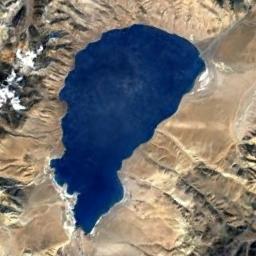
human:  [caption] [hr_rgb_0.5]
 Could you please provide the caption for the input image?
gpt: The ground is rough around the lake .

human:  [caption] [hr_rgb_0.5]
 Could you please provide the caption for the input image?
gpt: There are trees around the lake in the picture .

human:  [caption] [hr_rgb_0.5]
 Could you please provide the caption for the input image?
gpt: An irregularly shaped blue lake surrounded by yellow-brown mountains .

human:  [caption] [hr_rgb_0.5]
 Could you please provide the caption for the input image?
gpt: The lake lies on a flat ground between mountains and the water is blue .

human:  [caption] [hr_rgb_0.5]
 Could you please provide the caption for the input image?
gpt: The blue lake is on a brown mountain with many ridges .